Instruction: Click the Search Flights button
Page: home
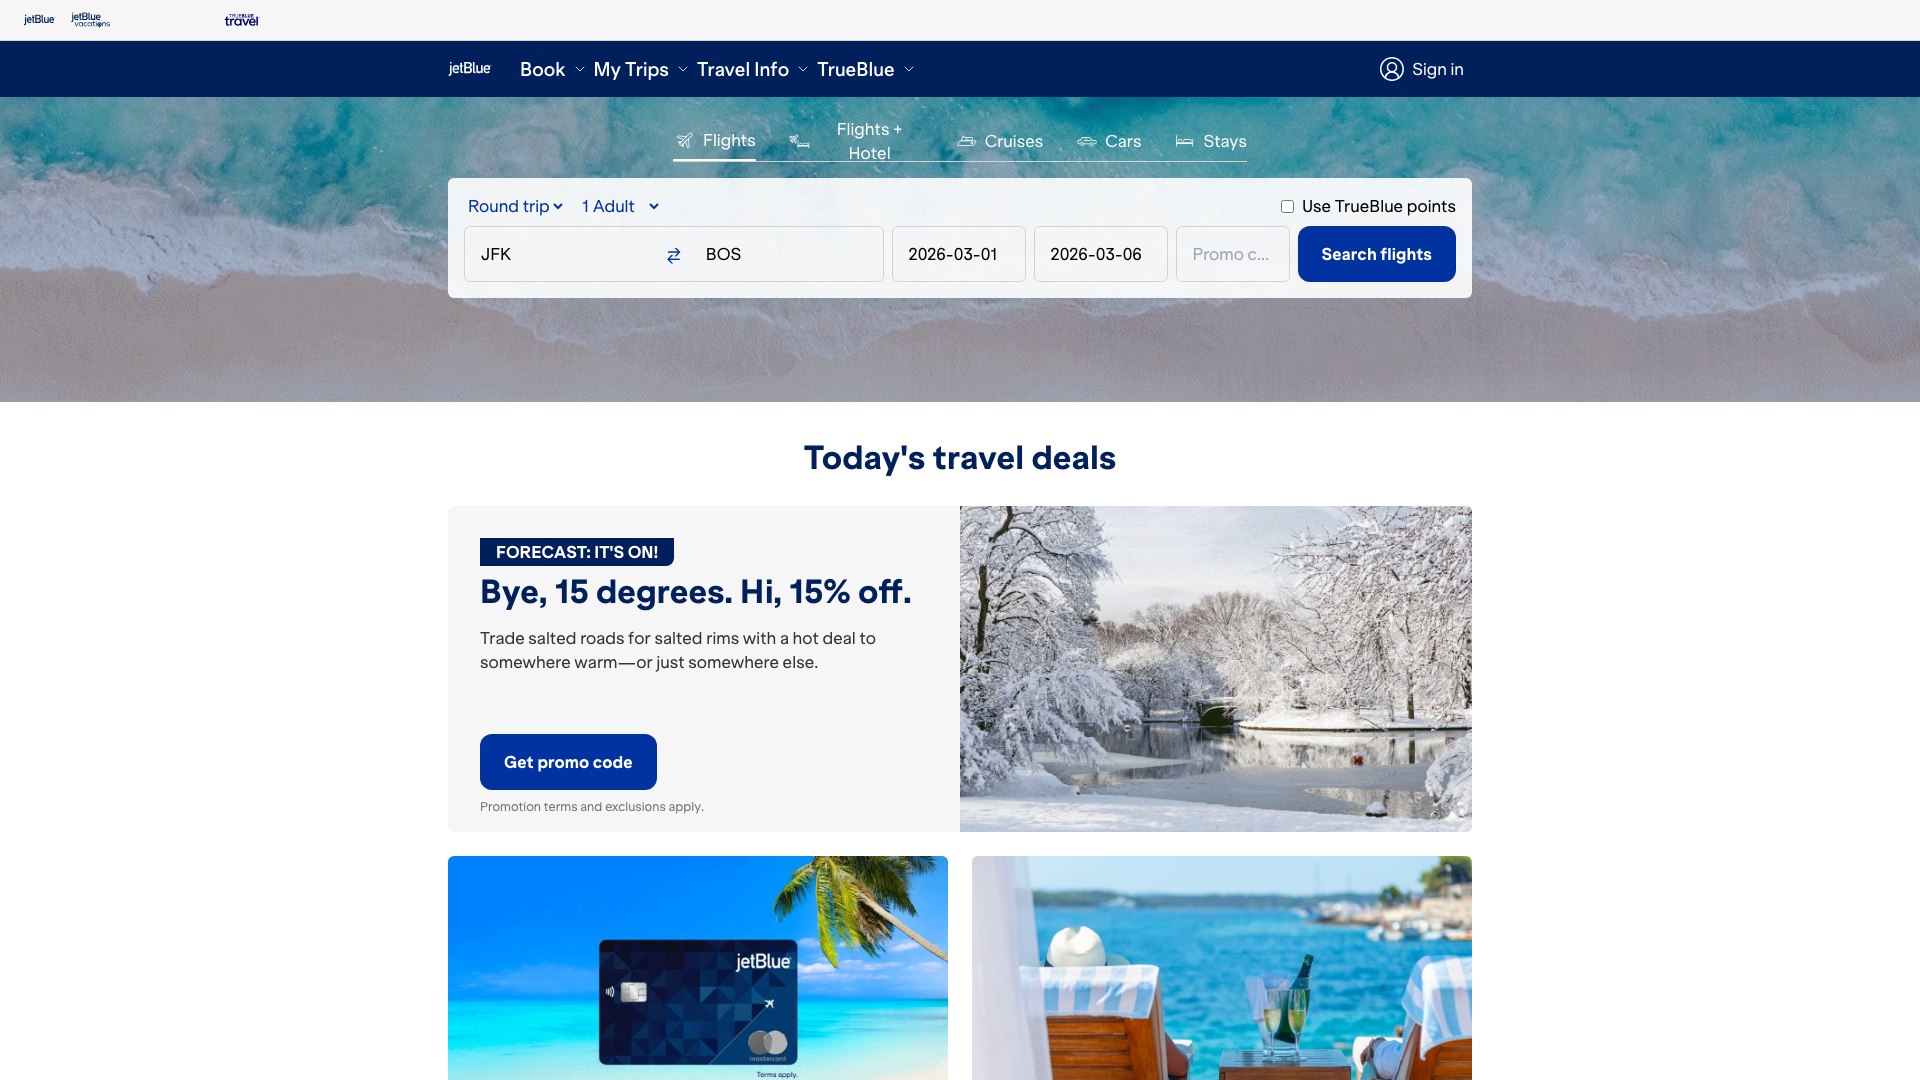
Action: click